Question: When the screen width is less than 479px, I want the text to be under the slider. Right now when I resize my browser to < 479px, one of the text div is on top of the slider and the other is on the bottom.
Here's the testing link: <URL>
What I want it to look like:

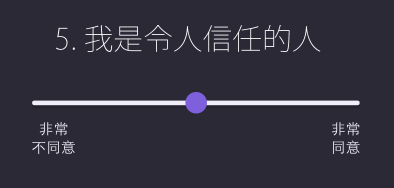
Answer: This is due to the way you have set your html. If you have the option of changing the html markup, the best solution is to relocate the div and put it after the slider form. The alternative would be to 'absolute' position the element with a top margin, at the correct screen size.
Example CSS:
'''
@media only screen and (max-width: 479px)
.D-answer {
margin-top: 40px;
position: absolute;
// rest of CSS code
'''
'''
@media only screen and (max-width: 767px) {
.container{ width: 300px; } <----------------- add this
h4 {text-align:center; margin-left:0px;}
.D-answer {margin-left:0px;}
.A-answer {margin-right:0px;}
}
'''